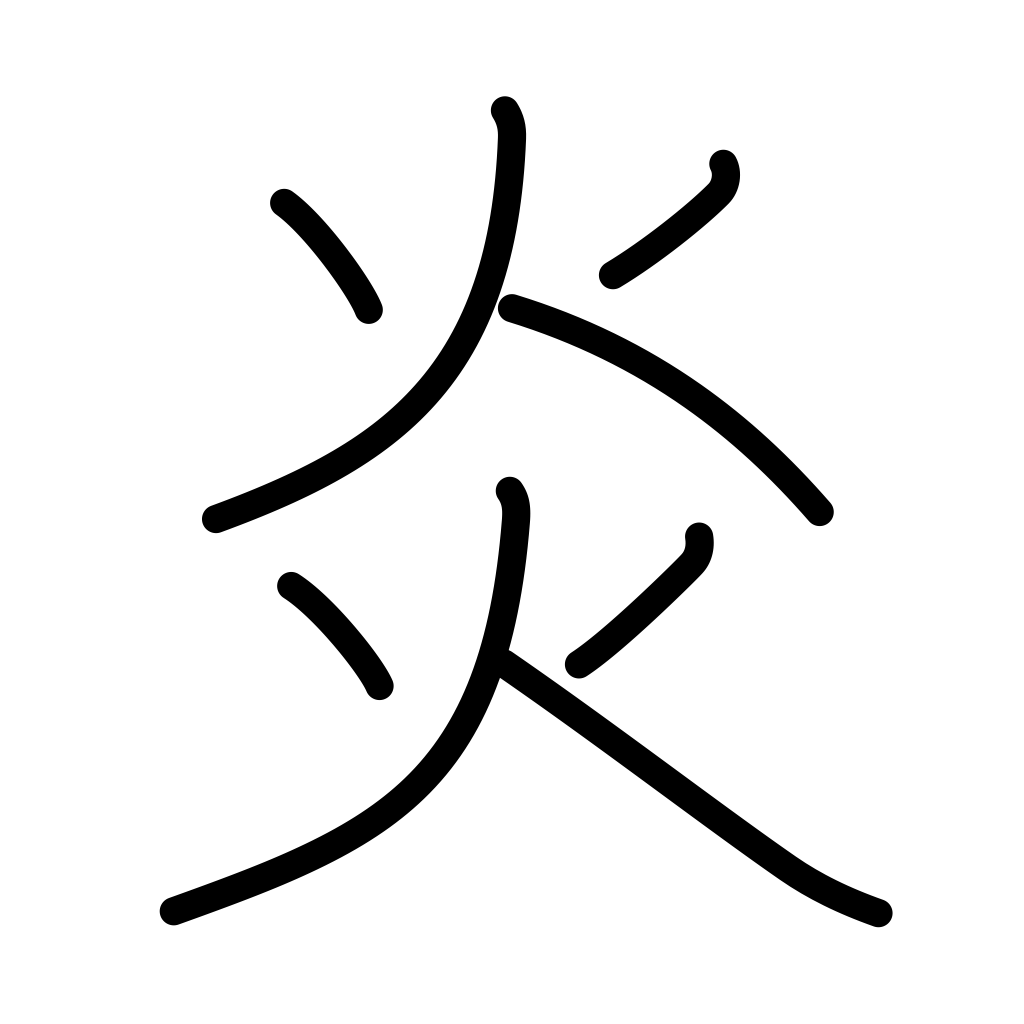
Meaning: inflammation, flame, blaze